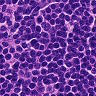
Metastatic tissue present: no